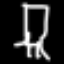
Label: chair